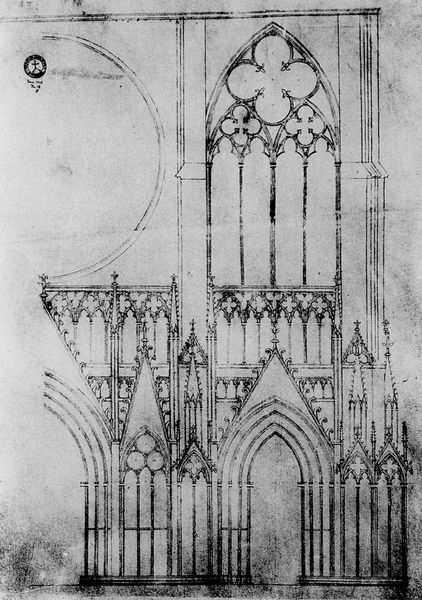
Titel: Straßburger Münster
Standort: Straßburg (EU - F)
Schlagwörter: fenster, skizze, säulen, tür, zeichen, zeichnung, gebäude, haus, architektur, flach, kirche, gotik, kreis, ansicht, bogen, fassade, ziegel, pilaster, bögen, dom, druck, stich, schwarzweiß, stempel, kathedrale, portal, gotisch, rosette, spitzbogen, spitzbögen, plan, bau, lanzettfenster, archivolte, maßwerk, aufriss, fialen, architektir, vierpass, strebepfeiler, kreuzblume, fiale, rosetter